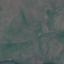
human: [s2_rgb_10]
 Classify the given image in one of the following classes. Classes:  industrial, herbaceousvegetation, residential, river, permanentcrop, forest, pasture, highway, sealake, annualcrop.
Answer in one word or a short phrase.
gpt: HerbaceousVegetation